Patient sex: M
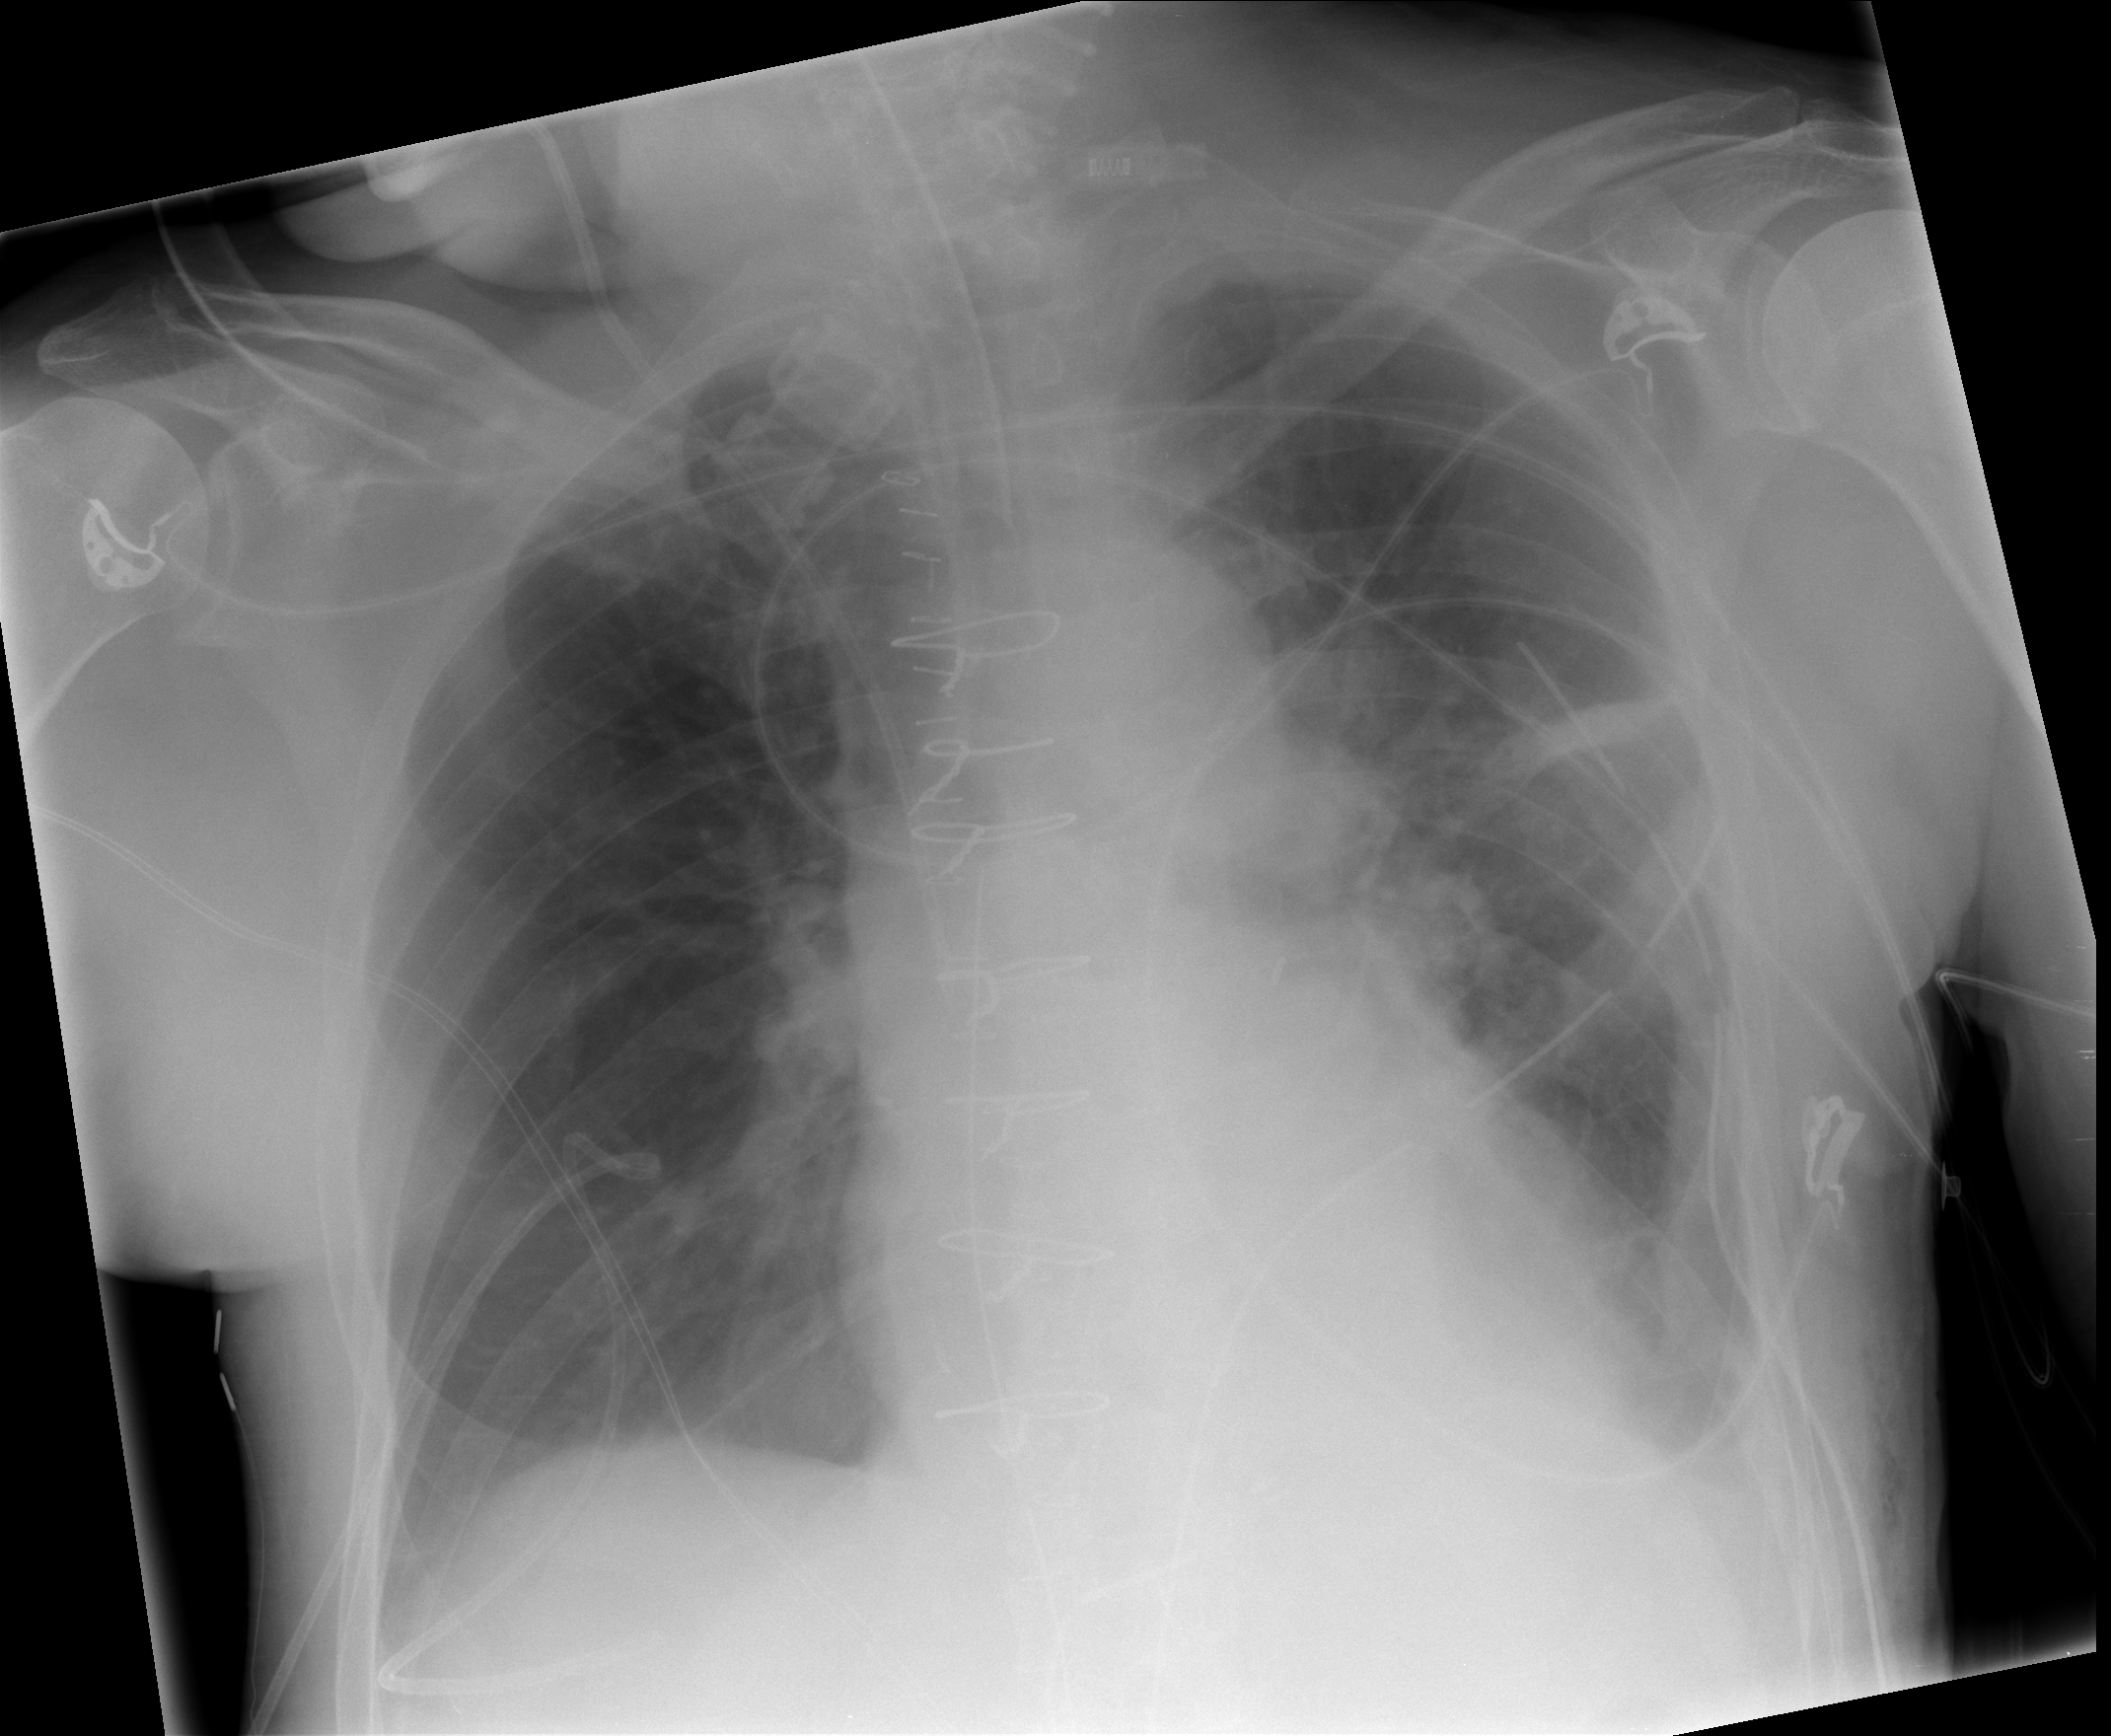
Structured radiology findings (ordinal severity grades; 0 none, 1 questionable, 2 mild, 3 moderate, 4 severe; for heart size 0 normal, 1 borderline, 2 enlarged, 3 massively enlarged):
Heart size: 2
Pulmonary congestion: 0
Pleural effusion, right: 0
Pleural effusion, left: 2
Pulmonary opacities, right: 0
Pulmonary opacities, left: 2
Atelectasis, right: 0
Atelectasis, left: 2